Interaction volume radius: 5 \u00c5
Interaction volume height: 30 \u00c5
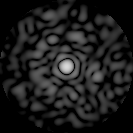
Disorder parameter: 0.8742